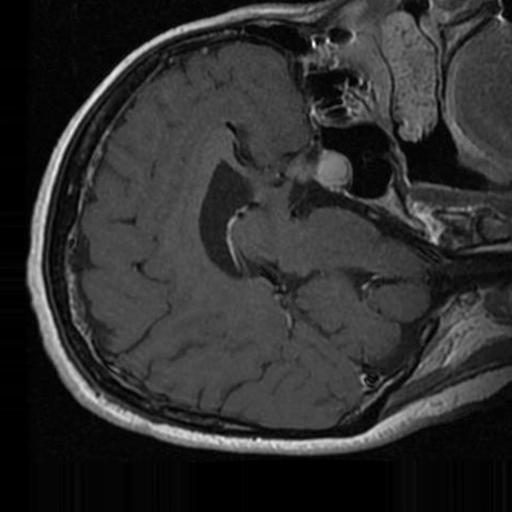
Label: brain_tumor